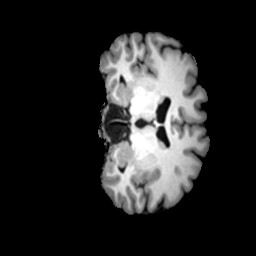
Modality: T1w
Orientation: coronal
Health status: ill
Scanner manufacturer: siemens
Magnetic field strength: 3 T
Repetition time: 2 s
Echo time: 0.00303 s